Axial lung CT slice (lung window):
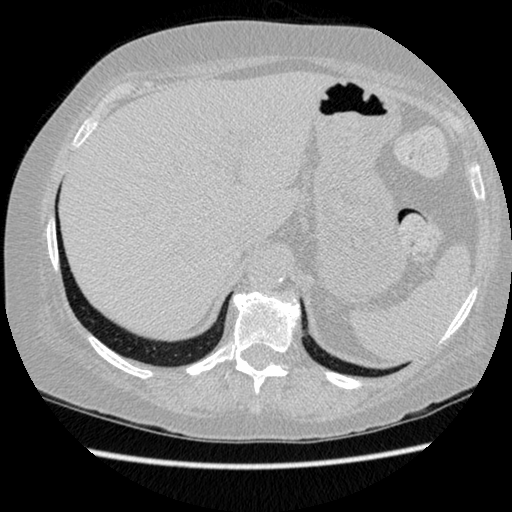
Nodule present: no